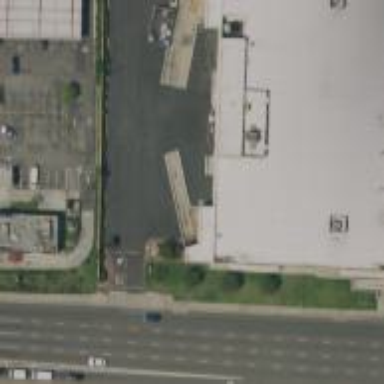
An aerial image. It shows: Supermarket building.